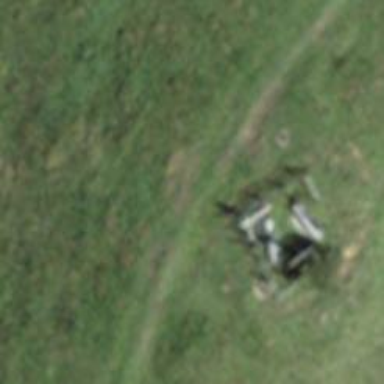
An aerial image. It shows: Bench.